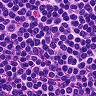
Metastatic tissue present: no